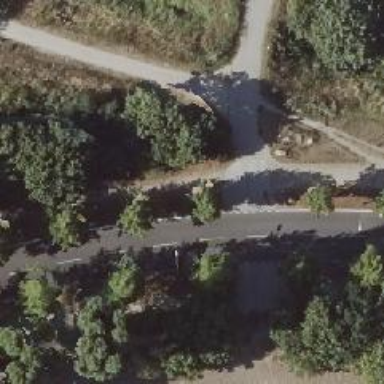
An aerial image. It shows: Footway with grade 1 track type.